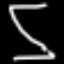
Label: hourglass